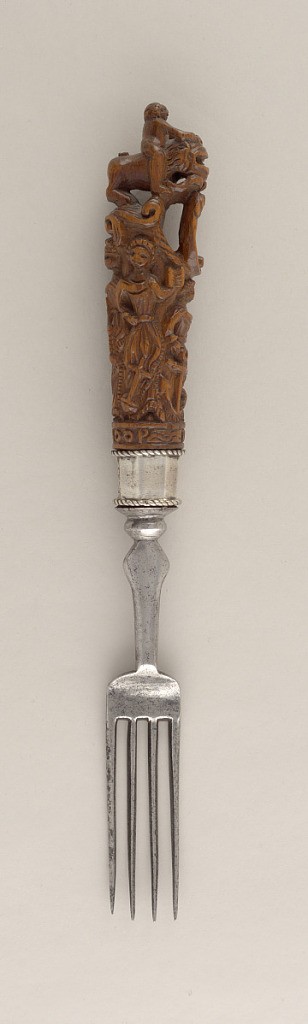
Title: Fork with Figural Carved Wood Handle
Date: early 17th century
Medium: wood, steel, silver
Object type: fork
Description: Fork has four, slightly curved tines, rounded shoulders. Flat flaring neck, octagonal metal socket with twisted wire at edges. Carved wooden handle with four figures; Faith, Hope, Charity and Justice with their attributes, surmounted by scrolls, shell with bird and figure of cherub riding a lion. Around bottom of handle: "IK.LEEF.OP.HOOP" (I am living on hope.) Engraved on socket: KID